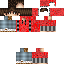
A male human skin with medium skin, wearing brown long hair dressed in a red hoodie and brown pants, featuring a closed mouth.